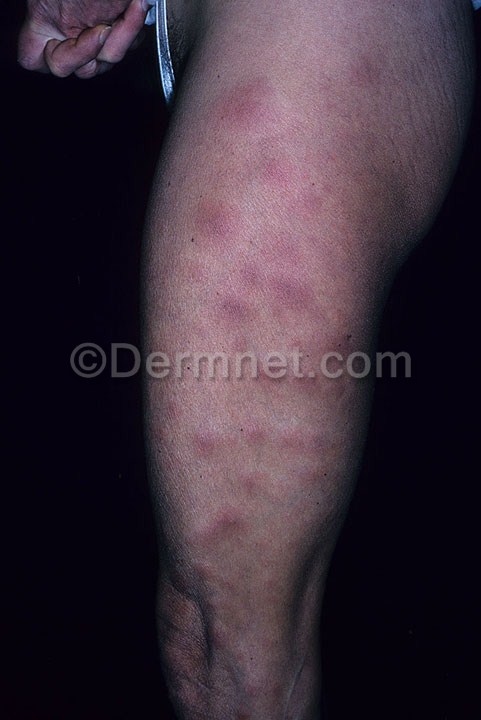
Disease: Urticaria Hives